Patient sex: M
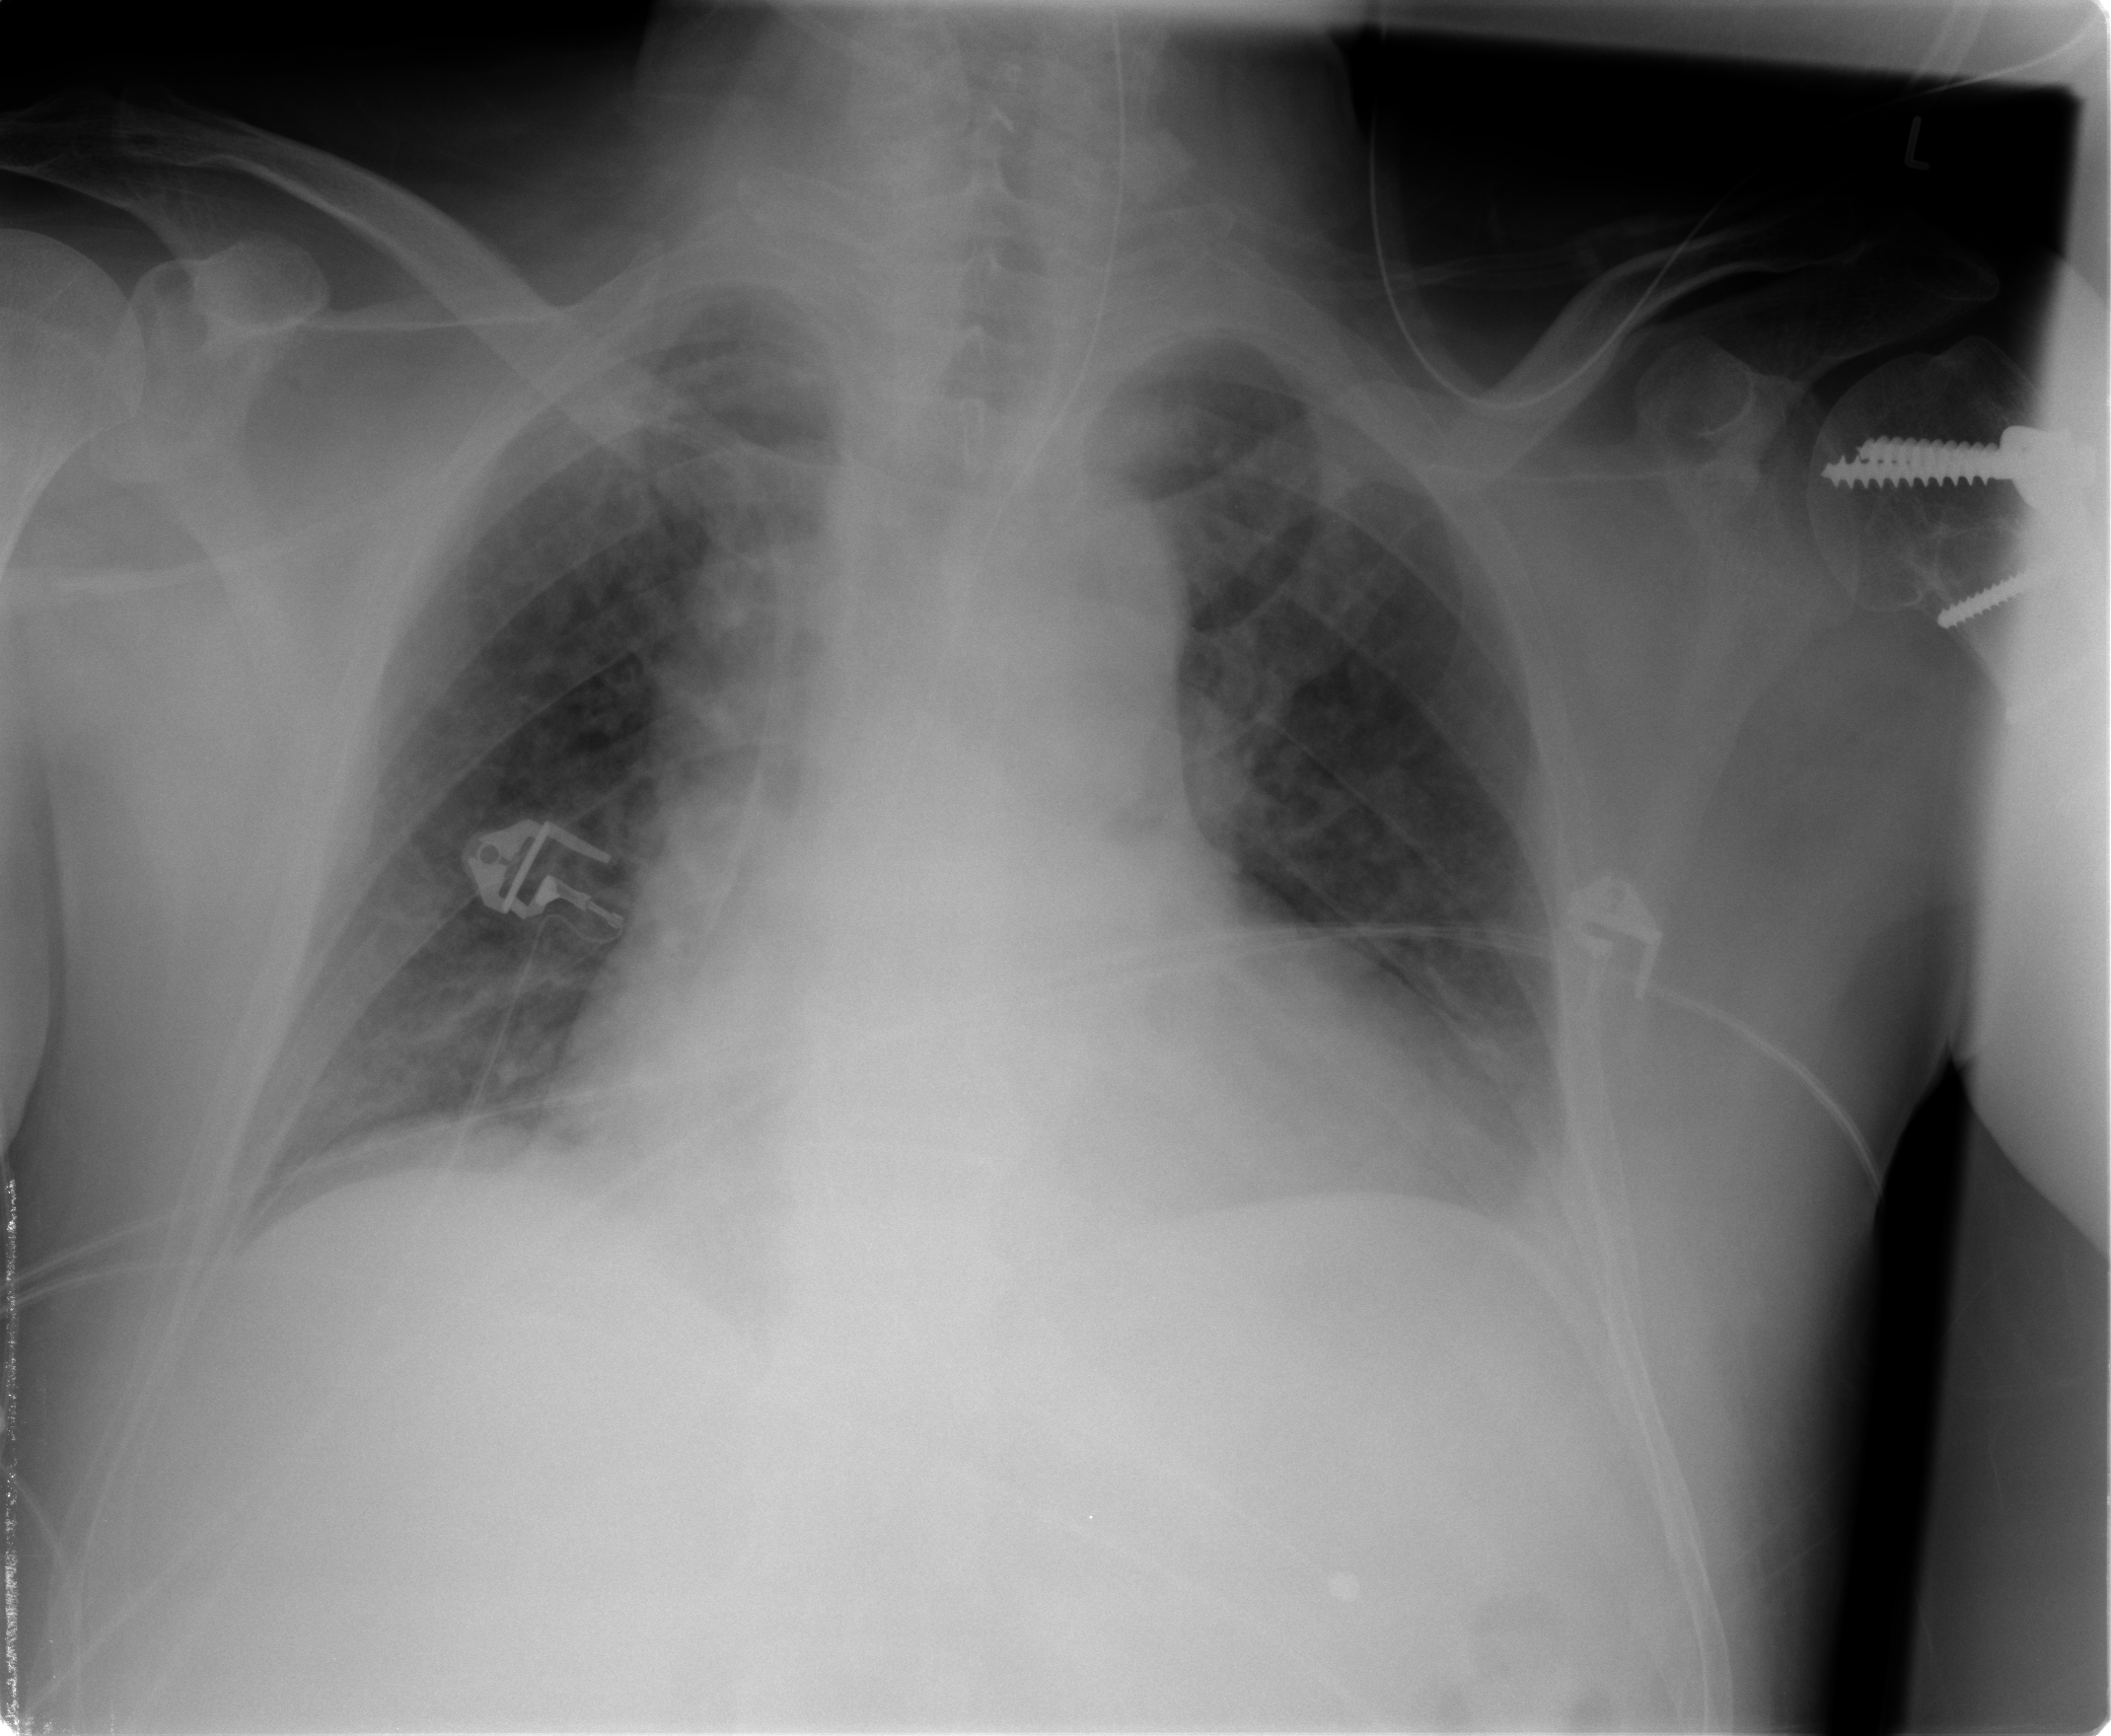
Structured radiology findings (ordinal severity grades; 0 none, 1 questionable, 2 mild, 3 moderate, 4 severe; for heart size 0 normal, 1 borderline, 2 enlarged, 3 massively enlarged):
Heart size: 2
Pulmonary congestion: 3
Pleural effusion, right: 2
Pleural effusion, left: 2
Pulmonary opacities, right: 1
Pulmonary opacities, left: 1
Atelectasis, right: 0
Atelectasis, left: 1